Question: i have theme and i want to put activity so when user open it he will see some thing like that
i want to know what the action or package name i should provide to open ADW launcher
OK i found the solution
Intent i=new Intent("org.adw.launcher.SET_THEME");
it will open adw
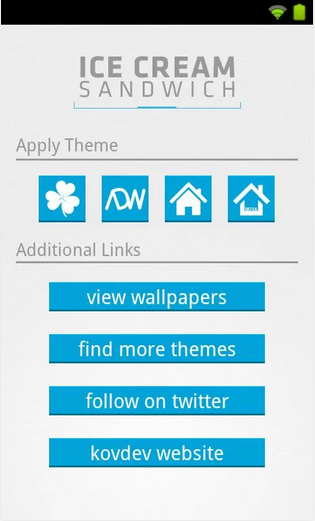
Answer: The short answer is an <URL> and most likely you can check the package name on /data/app/ folder